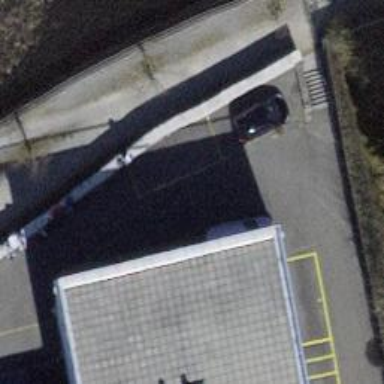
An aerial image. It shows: Wall barrier.